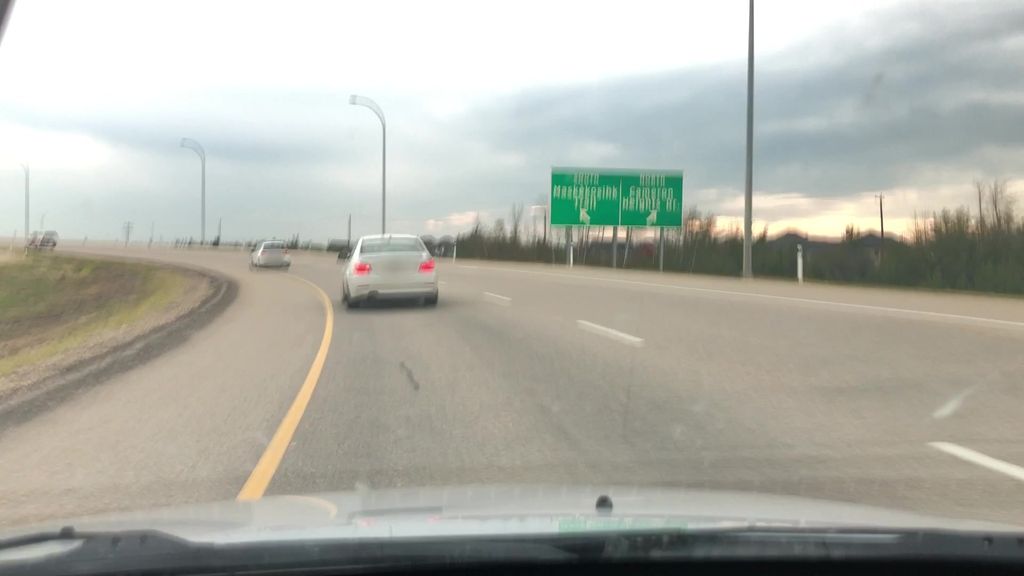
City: edmonton